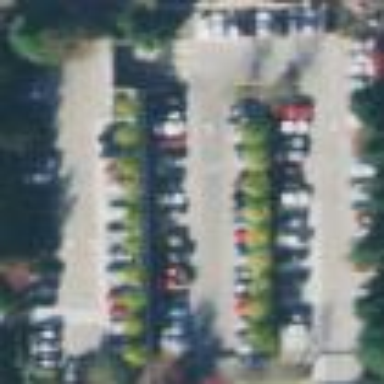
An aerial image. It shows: Parking area.